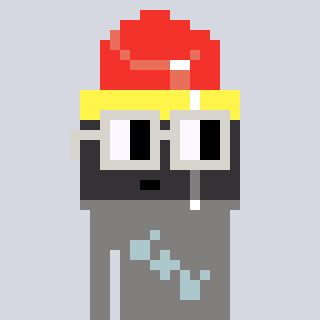
a pixel art character with square light gray glasses, a lipstick-shaped head and a bluegrey-colored body on a cool background